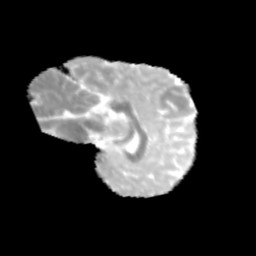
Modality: MD
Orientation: sagittal
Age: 13
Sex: male
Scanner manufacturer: siemens
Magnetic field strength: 3 T
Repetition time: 3.8 s
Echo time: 0.07 s